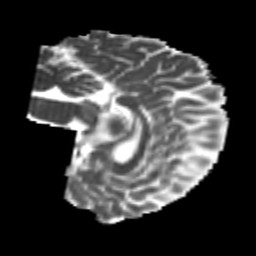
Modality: MD
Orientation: sagittal
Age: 24
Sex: female
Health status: healthy
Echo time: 0.074 s